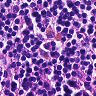
Metastatic tissue present: no